Question: I get 'Permission denied' whenever I try to compile and run a program in Visual Studio code, in my Mac. How do I solve this?
Note the 'permission denied' in this picture

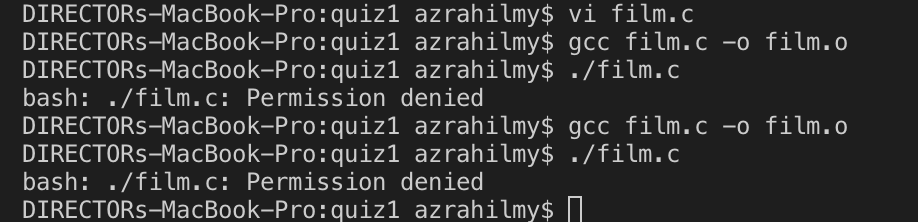
Answer: You need to say something like
'''
gcc -o film film.c
'''
and then
'''
./film
'''
'film.c' is your source file. In the example I've shown, the '-o' flag asks 'gcc' to put its output -- the compiled program -- in file 'film' (with no conventional suffix). the file you want to run.